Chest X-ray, PA view. Patient: 27 years old, sex M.
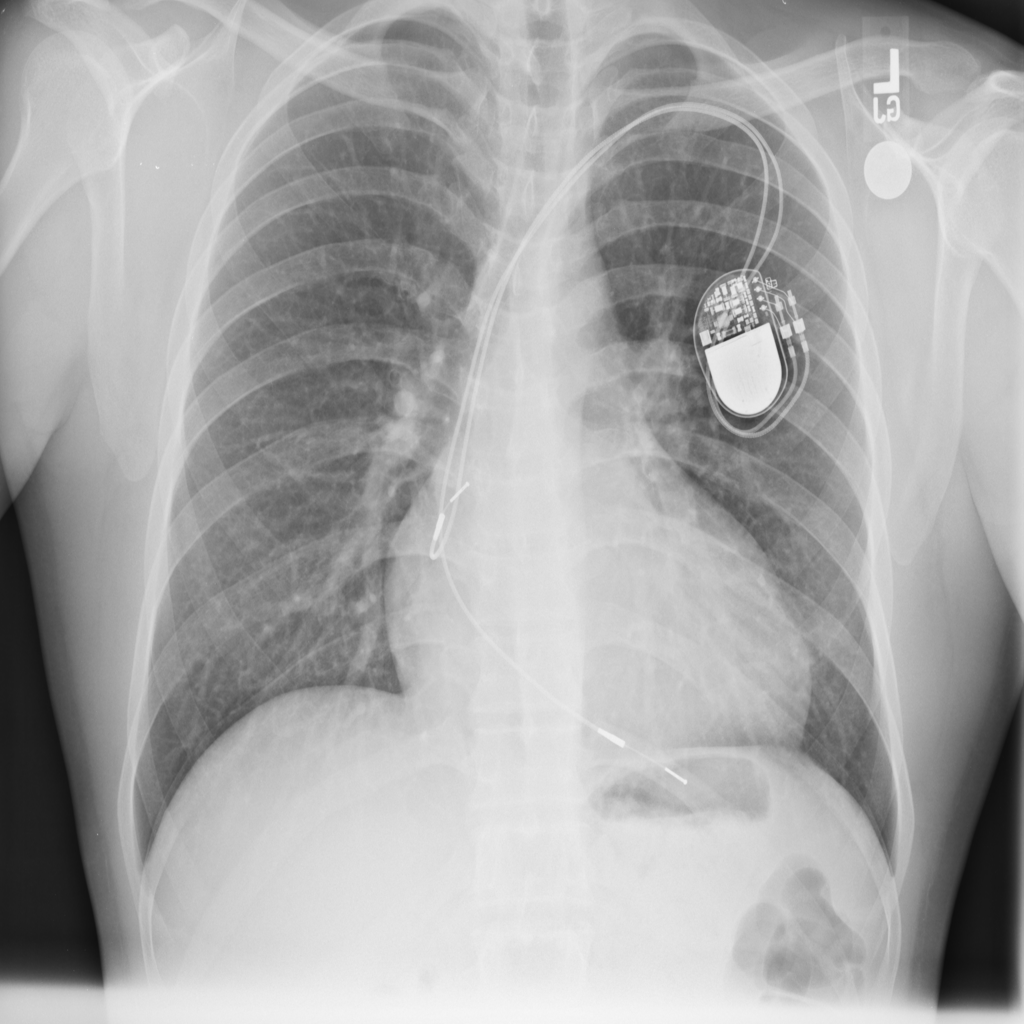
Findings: Cardiomegaly